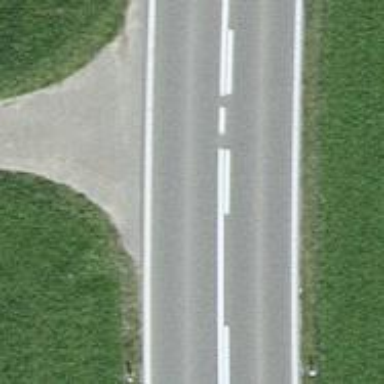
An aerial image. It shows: Well-maintained track road of grade 1.